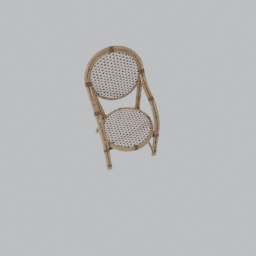
Label: furniture